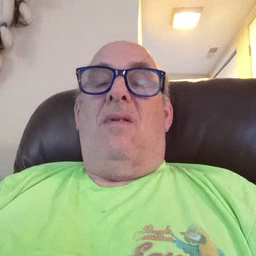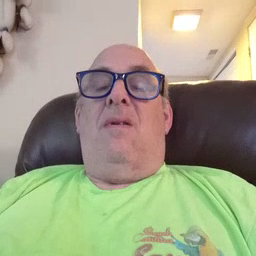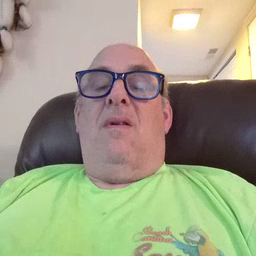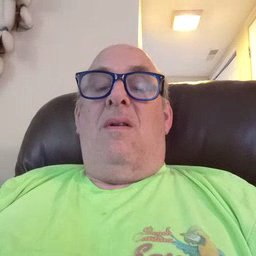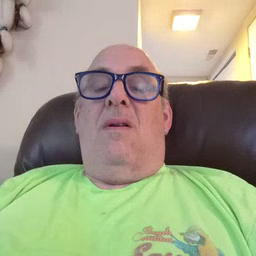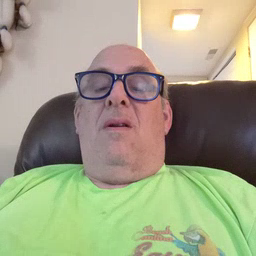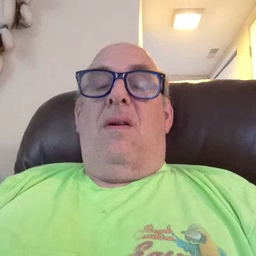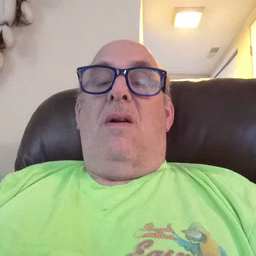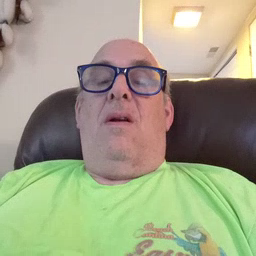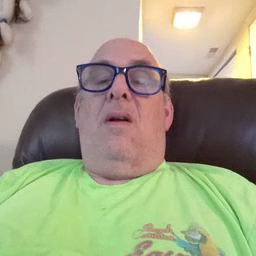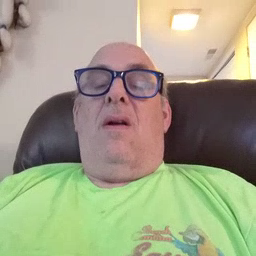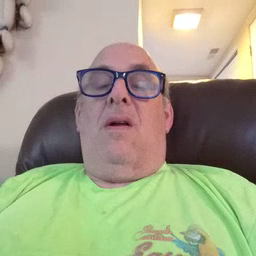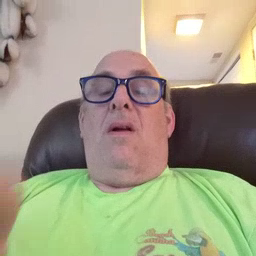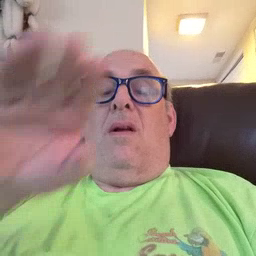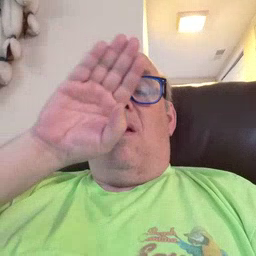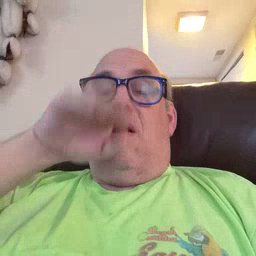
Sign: elephant